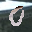
Label: 0